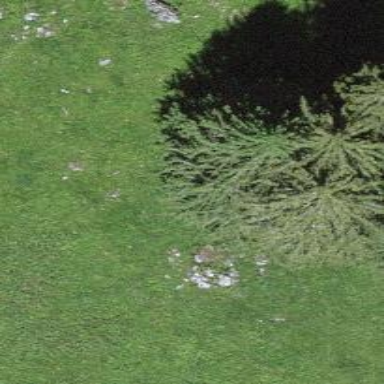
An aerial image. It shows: Needle-leaved tree in its natural environment.